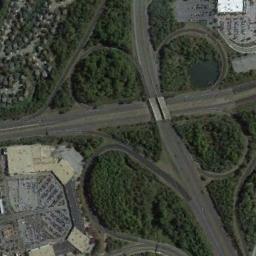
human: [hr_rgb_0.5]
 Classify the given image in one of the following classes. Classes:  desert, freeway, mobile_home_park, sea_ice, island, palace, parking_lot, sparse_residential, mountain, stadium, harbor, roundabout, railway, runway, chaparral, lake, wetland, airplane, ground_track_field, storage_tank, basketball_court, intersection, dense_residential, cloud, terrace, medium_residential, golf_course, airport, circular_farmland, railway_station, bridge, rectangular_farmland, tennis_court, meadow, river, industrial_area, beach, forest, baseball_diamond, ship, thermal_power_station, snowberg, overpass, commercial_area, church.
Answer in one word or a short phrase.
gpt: overpass